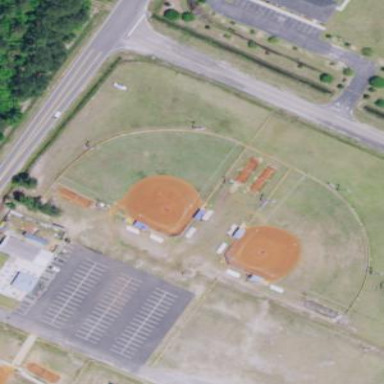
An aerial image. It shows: Baseball pitch for leisure land.